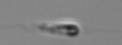
Label: flagellate_morphotype3